Question: As an example, I am trying to load a place name into my top 'UITableView', called 'myTableView'. On the bottom, I am trying to display "test2."
Naturally, all the data is being loaded into each 'UITableView'. If I scroll to the bottom of 'myTableView2', the word "test2" IS shown, but I would like it to be the only thing there.
Is there a way, maybe by delegating different data sources, that I can separate the data I wan in each 'UITableView'? I tried separating by if statements but quickly realized that had no effect.
It seems to me that I may need to set a separate datasource for 'myTableView2', but I am not sure how to do that...
Code is here:
'''
- (void) connectionDidFinishLoading:(NSURLConnection *)connection
{
[self setString];
NSDictionary *dic = [NSJSONSerialization JSONObjectWithData:responseData options:0 error:nil];
NSString *string1 = [dic objectForKey:@"name"];
for (NSDictionary *diction in dic)
{
[array addObject:string1];
}
[[self myTableView] reloadData];
NSString *string2 = [NSString stringWithFormat:@"test2"];
[array addObject:string2];
[[self myTableView2] reloadData];
[indicator stopAnimating];
indicator.hidden=YES;
[indicator removeFromSuperview];
ilabel.hidden = YES;
}
'''

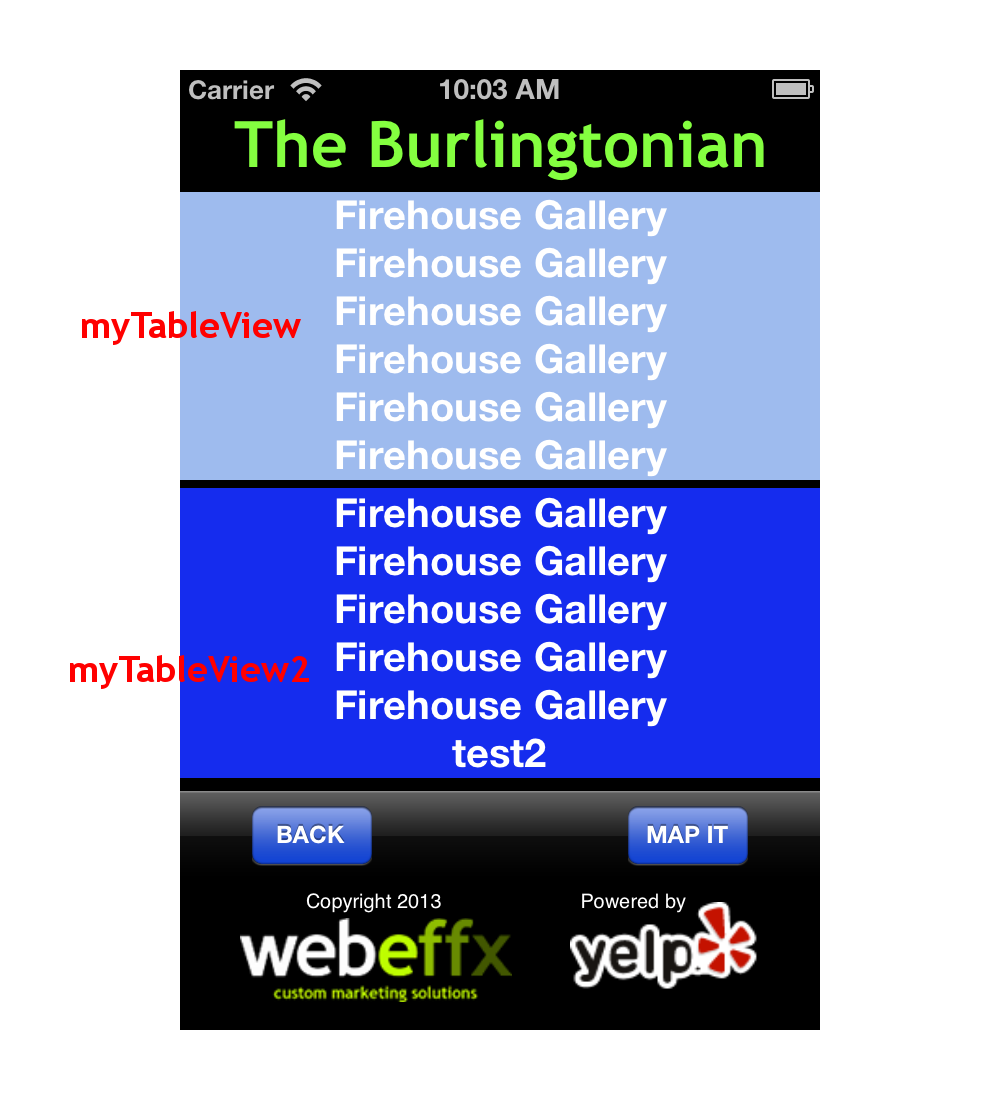
Answer: Solved with the code below. The key was to have two different arrays to load the respective data in, and display it at the very bottom where I am able to distinguish between UITableViews with IF statements:
'''
- (void) connectionDidFinishLoading:(NSURLConnection *)connection
{
[self setString];
NSDictionary *dic = [NSJSONSerialization JSONObjectWithData:responseData options:0 error:nil];
NSString *string1 = [dic objectForKey:@"name"];
NSString *string2 = [NSString stringWithFormat:@"test2"];
for (NSDictionary *diction in dic)
{
[array addObject:string1];
[array2 addObject:string2];
[[self myTableView] reloadData];
[[self myTableView2] reloadData];
}
[indicator stopAnimating];
indicator.hidden=YES;
[indicator removeFromSuperview];
ilabel.hidden = YES;
}
-(UITableViewCell *)tableView:(UITableView *)tableView cellForRowAtIndexPath:(NSIndexPath *)indexPath
{
static NSString *CellIdentifier = @"Cell";
UITableViewCell *cell = [tableView dequeueReusableCellWithIdentifier:CellIdentifier];
if(!cell)
{
cell = [[UITableViewCell alloc] initWithStyle:UITableViewCellStyleDefault reuseIdentifier:CellIdentifier];
}
if (tableView == self.myTableView)
{
if ([[array objectAtIndex:indexPath.row] isKindOfClass:[NSNumber class]])
{
cell.textLabel.text = [[array objectAtIndex:indexPath.row] stringValue];
cell.textLabel.textColor = [UIColor whiteColor];
cell.textLabel.textAlignment = NSTextAlignmentCenter;
}
else
{
cell.textLabel.text = [array objectAtIndex:indexPath.row];
cell.textLabel.textColor = [UIColor whiteColor];
cell.textLabel.textAlignment = NSTextAlignmentCenter;
}
}
if (tableView == self.myTableView2)
{
if ([[array2 objectAtIndex:indexPath.row] isKindOfClass:[NSNumber class]])
{
cell.textLabel.text = [[array2 objectAtIndex:indexPath.row] stringValue];
cell.textLabel.textColor = [UIColor whiteColor];
cell.textLabel.textAlignment = NSTextAlignmentCenter;
}
else
{
cell.textLabel.text = [array2 objectAtIndex:indexPath.row];
cell.textLabel.textColor = [UIColor whiteColor];
cell.textLabel.textAlignment = NSTextAlignmentCenter;
}
}
return cell;
}
'''